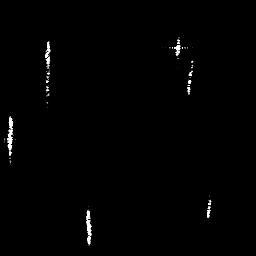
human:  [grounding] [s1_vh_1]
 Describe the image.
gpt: In the satellite image, there is  <ref>1 medium ship </ref> <box>[[1, 43, 6, 60, 0]]</box> located at left,  <ref>1 small ship </ref> <box>[[16, 14, 20, 23, 0]]</box> located at top left,  <ref>1 small ship </ref> <box>[[71, 22, 76, 37, 0]]</box> located at right,  <ref>1 medium ship </ref> <box>[[66, 12, 72, 27, 0]]</box> located at top,  <ref>1 small ship </ref> <box>[[32, 80, 36, 94, 0]]</box> located at bottom,  <ref>1 small ship </ref> <box>[[79, 73, 83, 85, 0]]</box> located at bottom right.